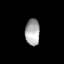
Tissue: lung
Cell type: Endothelial cells
Senescence score: 0.6891
Nuclear area (px): 372
Mean DAPI intensity: 171.626